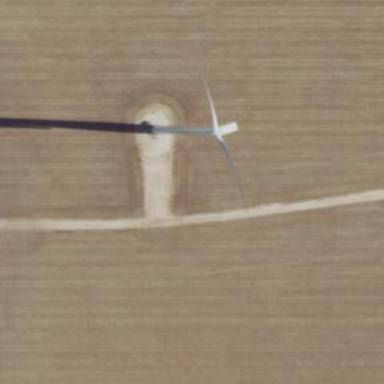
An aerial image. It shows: Wind generator powered by horizontal axis wind turbine.